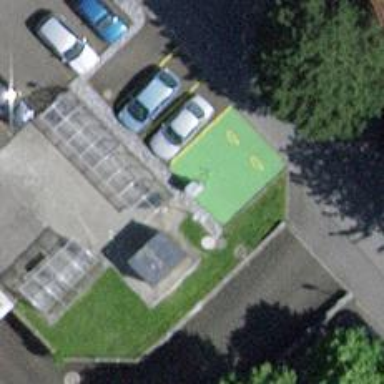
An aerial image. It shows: Charging station.